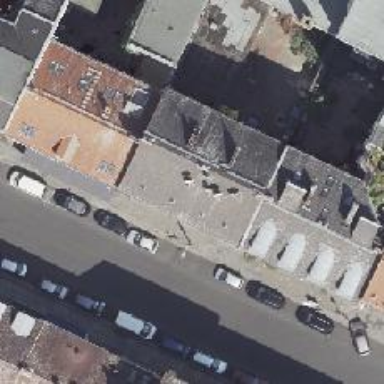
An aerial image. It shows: Café.